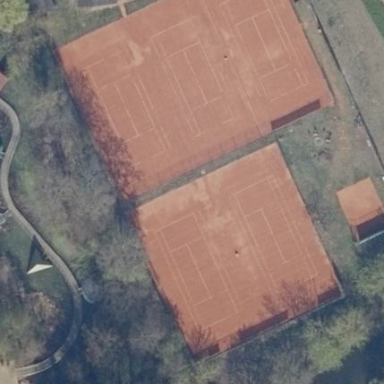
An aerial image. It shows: Clay tennis court on pitch.